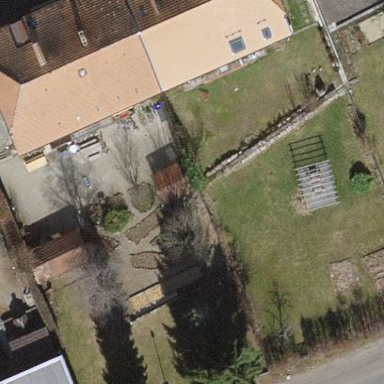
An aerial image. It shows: Residential garden.